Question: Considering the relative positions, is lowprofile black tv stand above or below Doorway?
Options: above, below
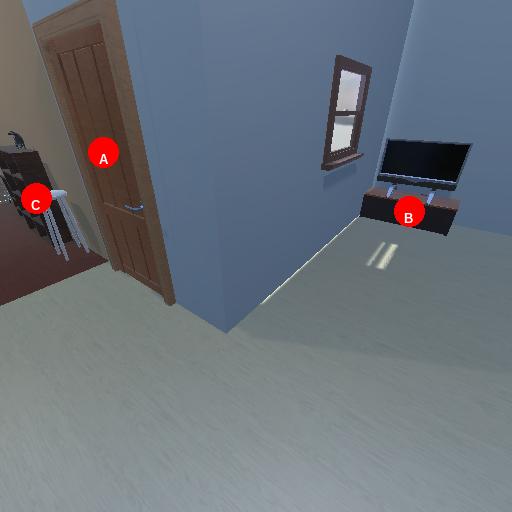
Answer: above